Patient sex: M
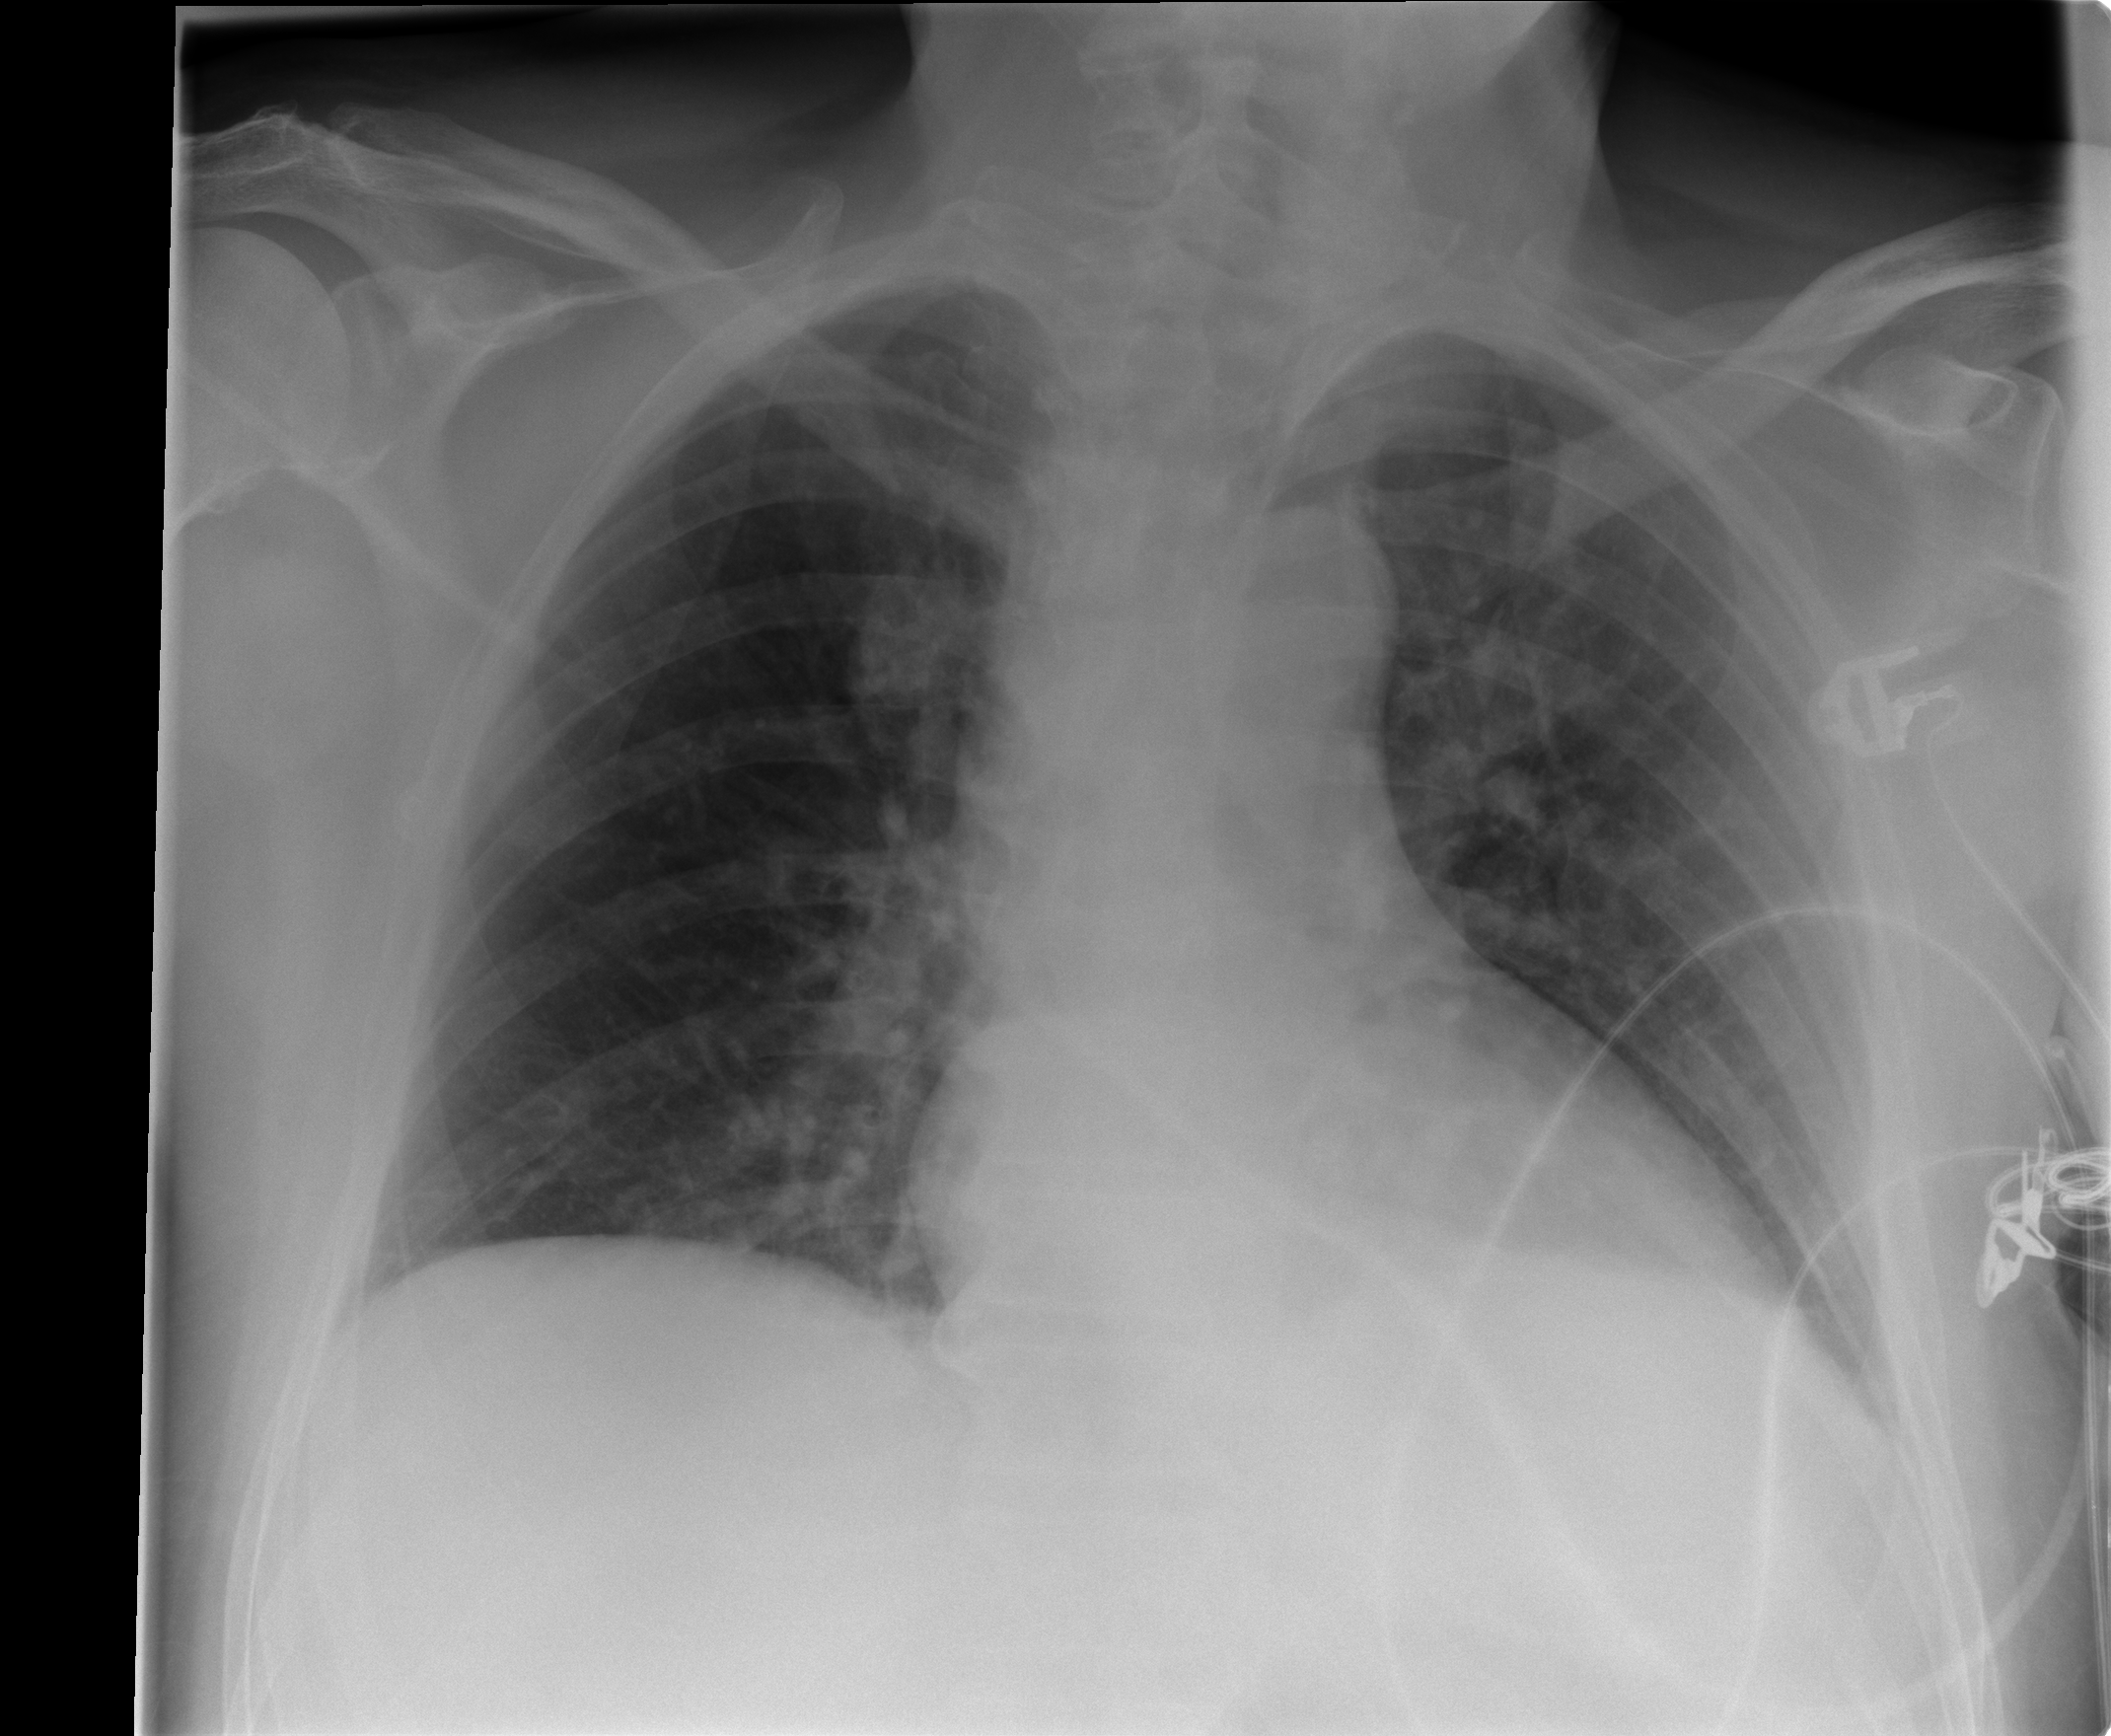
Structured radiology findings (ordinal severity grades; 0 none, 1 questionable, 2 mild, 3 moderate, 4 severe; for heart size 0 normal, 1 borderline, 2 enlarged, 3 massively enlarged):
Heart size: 2
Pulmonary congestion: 0
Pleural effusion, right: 0
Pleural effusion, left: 0
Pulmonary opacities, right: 0
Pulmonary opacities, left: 0
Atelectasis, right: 2
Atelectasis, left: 2